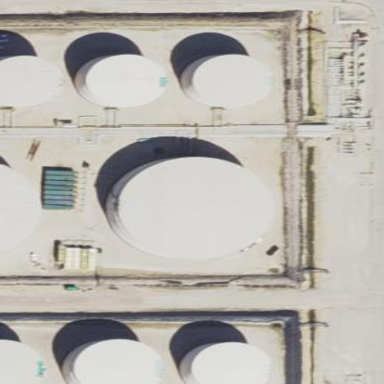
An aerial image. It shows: Storage tank which is man-made and housed in building.